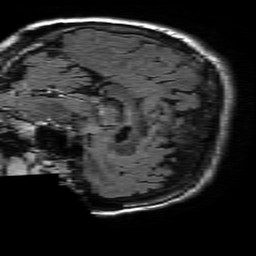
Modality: FLAIR
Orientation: sagittal
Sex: female
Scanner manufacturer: philips
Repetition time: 11 s
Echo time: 0.125 s